Question: I want my menu look like this:

I want the icon to always stay in center in each grid. So it's looks good on different screen sizes.
Now my code looks like this, but it dont look good when screen gets bigger.
'''
<TableLayout xmlns:android="http://schemas.android.com/apk/res/android"
android:layout_width="match_parent"
android:layout_height="match_parent"
android:gravity="center"
android:background="@drawable/water">
<TableRow
android:id="@+id/tableRow1"
android:layout_width="wrap_content"
android:layout_height="wrap_content"
android:gravity="center" >
<ImageButton
android:id="@+id/imageButton_city"
android:layout_width="128dp"
android:layout_height="128dp"
android:layout_gravity="center_horizontal"
android:layout_marginBottom="15dp"
android:layout_marginRight="15dp"
android:background="@null"
android:contentDescription="@string/city_des"
android:scaleType="fitCenter"
android:src="@drawable/city_button" />
<ImageButton
android:id="@+id/imageButton_states"
android:layout_width="128dp"
android:layout_height="128dp"
android:layout_gravity="center_horizontal"
android:layout_marginBottom="15dp"
android:layout_marginLeft="15dp"
android:background="@null"
android:contentDescription="@string/state_des"
android:scaleType="fitCenter"
android:src="@drawable/states_button" />
</TableRow>
<TableRow
android:id="@+id/tableRow2"
android:layout_width="wrap_content"
android:layout_height="wrap_content"
android:gravity="center" >
<ImageButton
android:id="@+id/imageButton_currency"
android:layout_width="128dp"
android:layout_height="128dp"
android:layout_marginRight="15dp"
android:background="@null"
android:contentDescription="@string/converter_des"
android:scaleType="fitCenter"
android:src="@drawable/currency_button" />
<ImageButton
android:id="@+id/imageButton_tip"
android:layout_width="128dp"
android:layout_height="128dp"
android:layout_marginLeft="15dp"
android:background="@null"
android:contentDescription="@string/tip_des"
android:scaleType="fitCenter"
android:src="@drawable/tip_button" />
</TableRow>
<TableRow
android:id="@+id/tableRow3"
android:layout_width="wrap_content"
android:layout_height="wrap_content"
android:gravity="center_horizontal|center" >
<ImageButton
android:id="@+id/imageButton_information"
android:layout_width="128dp"
android:layout_height="128dp"
android:layout_marginTop="15dp"
android:background="@null"
android:contentDescription="@string/information_des"
android:scaleType="fitCenter"
android:src="@drawable/information_button" />
</TableRow>
'''
Can someone please give me a lite tip how I can accomplish this?
EDIT:
With help from David I fixed it. This is how the code looks like this now:
'''
<TableLayout xmlns:android="http://schemas.android.com/apk/res/android"
android:layout_width="match_parent"
android:layout_height="match_parent">
<TableRow
android:id="@+id/tableRow1"
android:layout_width="wrap_content"
android:layout_height="wrap_content"
android:layout_weight="1" >
<RelativeLayout
android:layout_width="0dp"
android:layout_height="match_parent"
android:layout_weight="1" >
<ImageButton
android:layout_centerInParent="true"
...>
</ImageButton>
</RelativeLayout>
<RelativeLayout
android:layout_width="0dp"
android:layout_height="match_parent"
android:layout_weight="1" >
<ImageButton
android:layout_centerInParent="true"
... >
</ImageButton>
</RelativeLayout>
</TableRow>
<TableRow
android:id="@+id/tableRow2"
android:layout_width="wrap_content"
android:layout_height="wrap_content"
android:layout_weight="1" >
<RelativeLayout
android:layout_width="0dp"
android:layout_height="match_parent"
android:layout_weight="1" >
<ImageButton
android:layout_centerInParent="true"
... >
</ImageButton>
</RelativeLayout>
<RelativeLayout
android:layout_width="0dp"
android:layout_height="match_parent"
android:layout_weight="1" >
<ImageButton
android:layout_centerInParent="true"
... >
</ImageButton>
</RelativeLayout>
</TableRow>
<TableRow
android:id="@+id/tableRow3"
android:layout_width="wrap_content"
android:layout_height="wrap_content"
android:layout_weight="1"
android:gravity="center" >
<ImageButton
... >
</ImageButton>
</TableRow>
'''
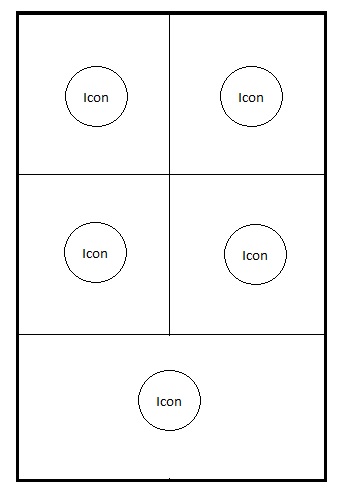
Answer: Why not wrap your 'ImageButton' in a 'RelativeLayout' and give the 'ImageButton' the attribute 'android:layout_centerInParent="true"'? The child of the 'TableRow' would be a 'RelativeLayout', who has an 'ImageButton' child which would always be perfectly centered. Now, the view hierarchy would look something like this:
'''
<TableRow
... >
<RelativeLayout
android:layout_height="match_parent"
android:layout_width="match_parent"
... >
<ImageButton
android:layout_height="match_parent"
android:layout_width="match_parent"
android:layout_centerInParent="true"
... >
</ImageButton>
</RelativeLayout>
</TableRow>
'''
Also, for rows which have two buttons, you can wrap the 'RelativeLayout' in a single 'LinearLayout' and give each 'RelativeLayout' a weight of 1, which will evenly distribute space, 50% to each view, or 33.3% if you have 3, 25% with 4, etc... An example would be this:
'''
<TableRow
... >
<LinearLayout
android:layout_height="match_parent"
android:layout_width="match_parent"
... >
<RelativeLayout
android:layout_height="match_parent"
android:layout_width="0dp"
android:layout_weight="1"
... >
<ImageButton
android:layout_height="match_parent"
android:layout_width="match_parent"
android:layout_centerInParent="true"
... >
</ImageButton>
</RelativeLayout>
<RelativeLayout
android:layout_height="match_parent"
android:layout_width="0dp"
android:layout_weight="1"
... >
<ImageButton
android:layout_height="match_parent"
android:layout_width="match_parent"
android:layout_centerInParent="true"
... >
</ImageButton>
</RelativeLayout>
</LinearLayout>
</TableRow>
'''